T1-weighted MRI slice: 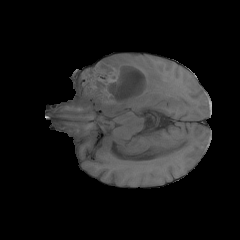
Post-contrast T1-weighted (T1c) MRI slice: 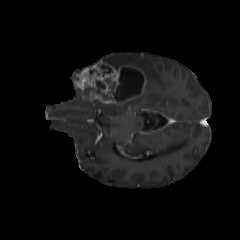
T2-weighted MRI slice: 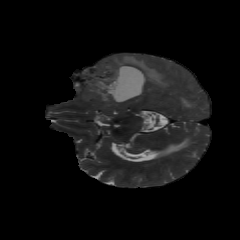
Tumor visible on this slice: yes